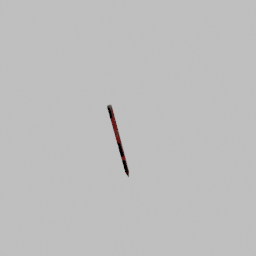
Label: tools